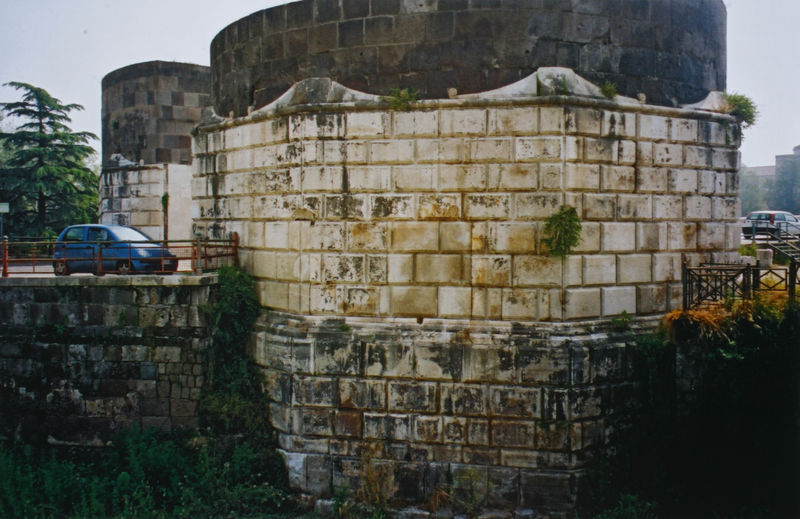
Titel: Brückentoranlage in Capua
Standort: Capua
Institution: Brückentoranlage
Schlagwörter: baum, blau, dunkel, himmel, weiß, bäume, gelb, grün, ocker, stadt, bunt, grau, licht, marmor, orange, schwarz, anlage, gebäude, gras, rot, zaun, beige, architektur, stehen, stein, steine, natur, strauch, brücke, busch, büsche, gebüsch, sträucher, pflanze, pflanzen, rund, turm, ranken, aussicht, farbig, sommer, ansicht, italien, mauer, ziegel, auto, treppe, geländer, stufen, tor, befestigung, foto, fotografie, photographie, eingang, eisen, fugen, ruine, burg, türme, denkmal, festung, mauerwerk, ruinen, nadelbaum, tanne, kacheln, rom, photo, gemäuer, portal, rustika, stadttor, bewachsen, quader, risalit, kiefer, sandstein, farbfoto, doppelturm, graben, stadtmauer, zufahrt, büschel, gesträuch, basis, burggraben, aufnahme, automobil, autos, fahrzeug, oktogon, besichtigung, römisch, grabmal, verschmutzt, parkplatz, brückentor, durchfahrt, bossierung, kalkstein, parken, bastion, zitadelle, paltz, wehrturm, pflazen, haustein, mahnmal, castell, pkw, bollwerk, fiat, substruktion, citroen, mazerwerk, sctein, braun-cigarirrlo, kalkstsein